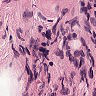
Metastatic tissue present: no